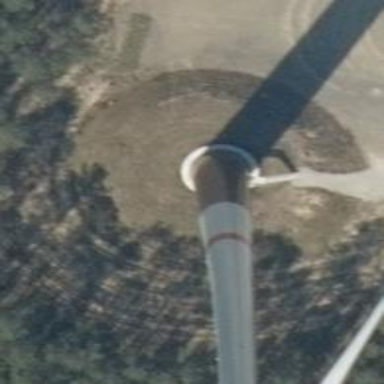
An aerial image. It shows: Wind turbine power generator.